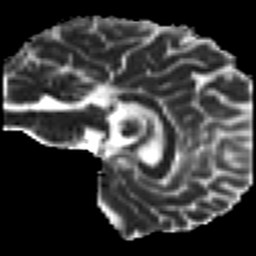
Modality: MD
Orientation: sagittal
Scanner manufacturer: siemens
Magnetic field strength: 3 T
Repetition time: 7.8 s
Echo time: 0.09 s